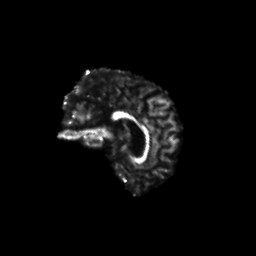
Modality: FA
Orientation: sagittal
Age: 57
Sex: female
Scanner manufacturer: siemens
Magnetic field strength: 3 T
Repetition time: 8.6 s
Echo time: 0.095 s